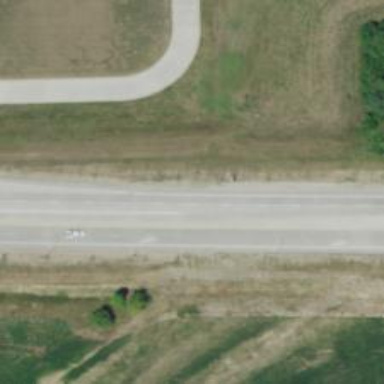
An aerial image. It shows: This image shows trunk highway that functions as expressway.